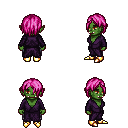
a pixel art fantasy rpg character, female body template, orc, green skin, purple robe, metal pants, pink bangs hairstyle, gold boots, four views (front, back, left, right), 2x2 character sprite sheet, small pixel art, hard edges, no anti-aliasing